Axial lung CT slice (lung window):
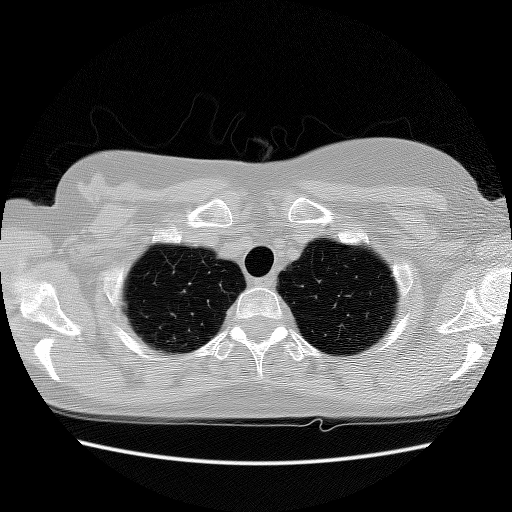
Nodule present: no